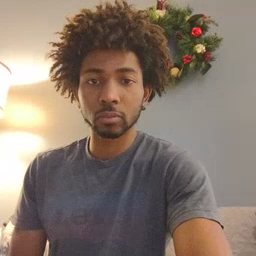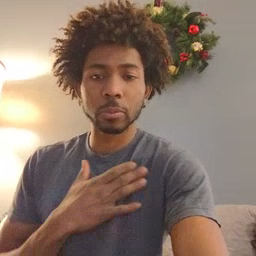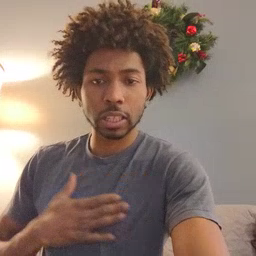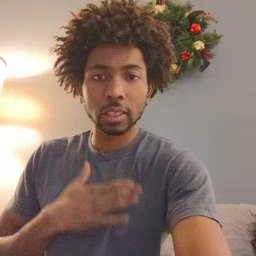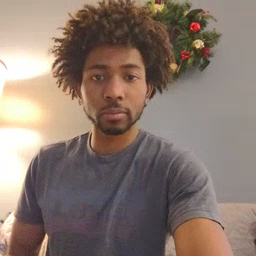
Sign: please